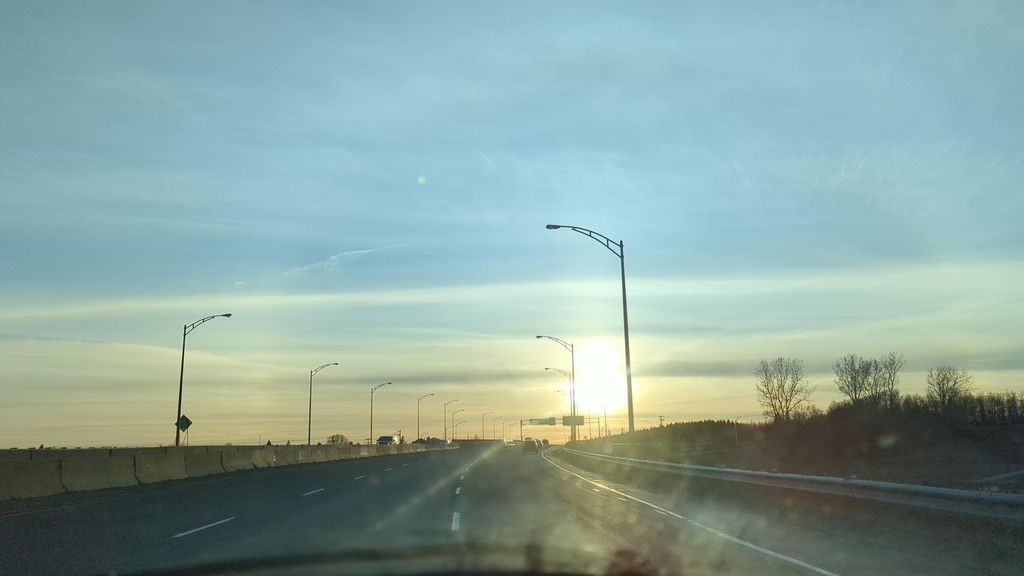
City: quebec_city